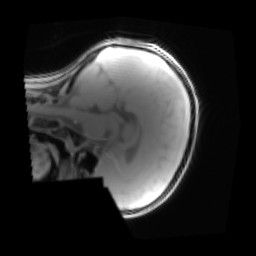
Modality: PDw
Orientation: sagittal
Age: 12
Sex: male
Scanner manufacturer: siemens
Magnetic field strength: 3 T
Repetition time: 0.25 s
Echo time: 0.00103 s